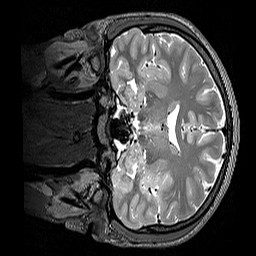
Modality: T2w
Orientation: coronal
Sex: male
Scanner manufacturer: siemens
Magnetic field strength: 3 T
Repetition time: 3.2 s
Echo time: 0.409 s